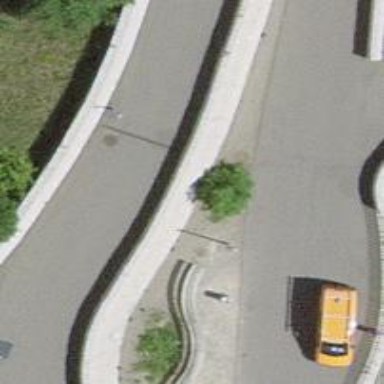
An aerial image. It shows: Retaining wall.